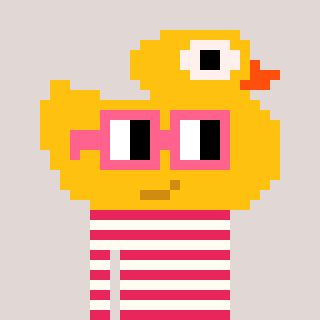
a pixel art character with square pink glasses, a ducky-shaped head and a grayscale-colored body on a warm background